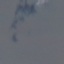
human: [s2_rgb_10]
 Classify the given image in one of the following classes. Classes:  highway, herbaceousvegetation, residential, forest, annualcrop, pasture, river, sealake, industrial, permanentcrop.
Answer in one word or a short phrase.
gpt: SeaLake